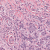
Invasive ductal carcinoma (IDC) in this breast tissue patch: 1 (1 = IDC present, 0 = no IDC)